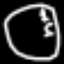
Label: clock